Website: walmart
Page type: payment
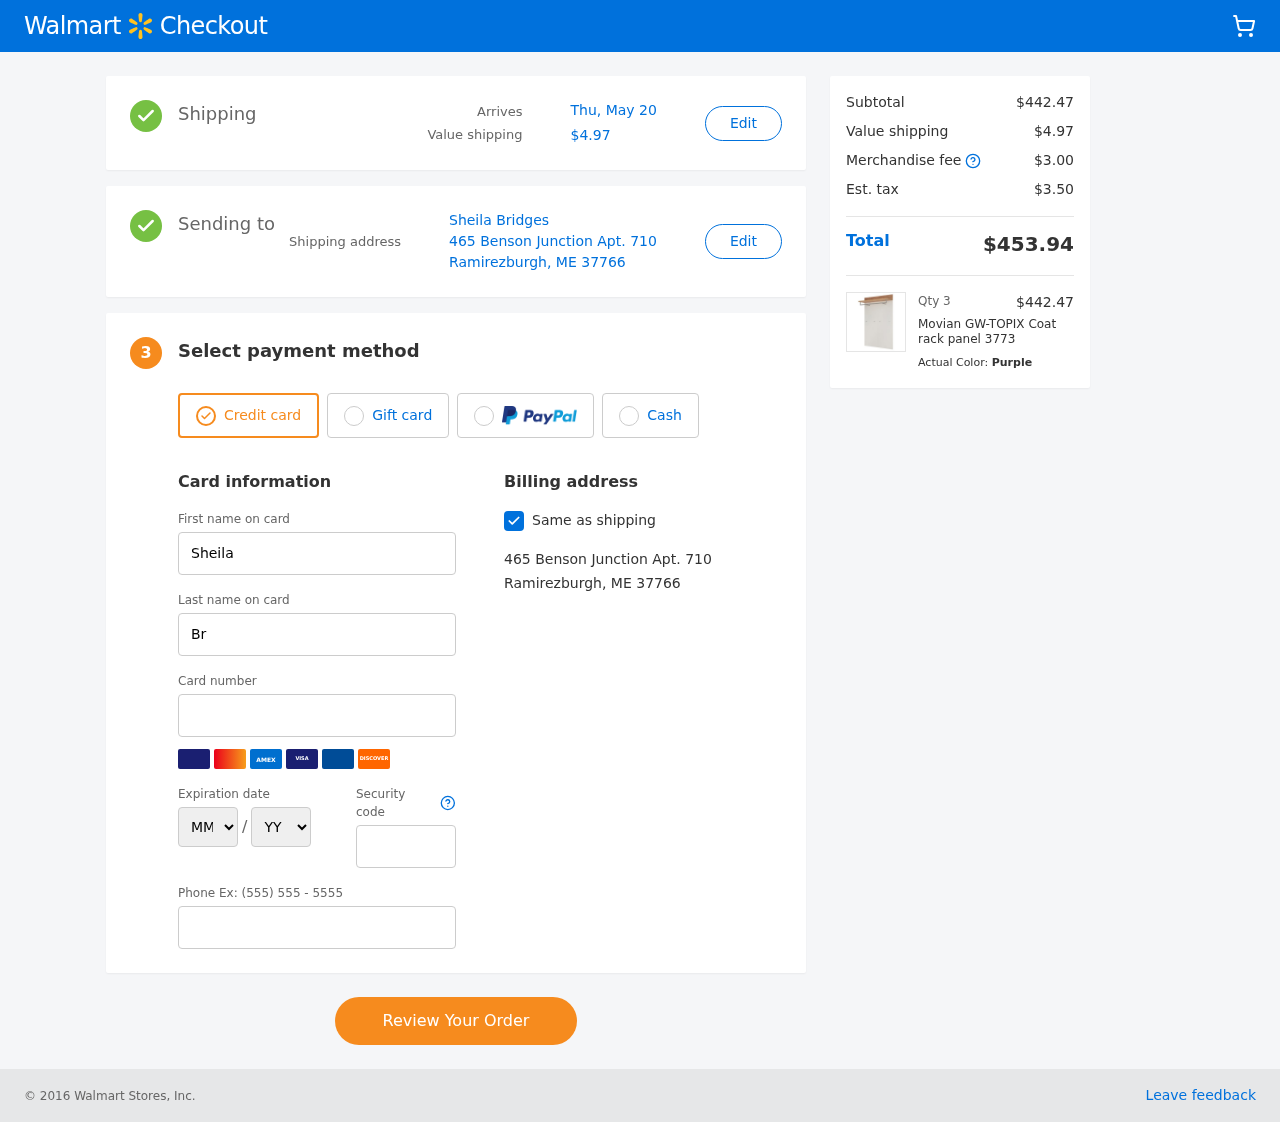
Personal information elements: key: PII_CARD_EXPIRY_MONTH
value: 11
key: PII_CARD_EXPIRY_YEAR
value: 28
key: PII_CITY_STATE_ZIP
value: Ramirezburgh, ME 37766
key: PII_FULLNAME
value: Sheila Bridges
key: PII_STREET
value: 465 Benson Junction Apt. 710
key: PII_FIRSTNAME
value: Sheila
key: PII_LASTNAME
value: Bridges
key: PII_CARD_NUMBER
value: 3760 5200 4617 764
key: PII_CARD_CVV
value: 6858
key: PII_PHONE
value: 8298682532
Product elements: key: PRODUCT1_NAME
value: Movian GW-TOPIX Coat rack panel 3773
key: PRODUCT1_PRICE
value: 147.49
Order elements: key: ORDER_DELIVERY_DATE
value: Thu, May 20
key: ORDER_SHIPPING_COST
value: $4.97
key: ORDER_SUBTOTAL
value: $442.47
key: ORDER_MERCHANDISE_FEE
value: $3.00
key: ORDER_TAX
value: $3.50
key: ORDER_TOTAL
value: $453.94
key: ORDER_NUM_ITEMS
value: Qty 3